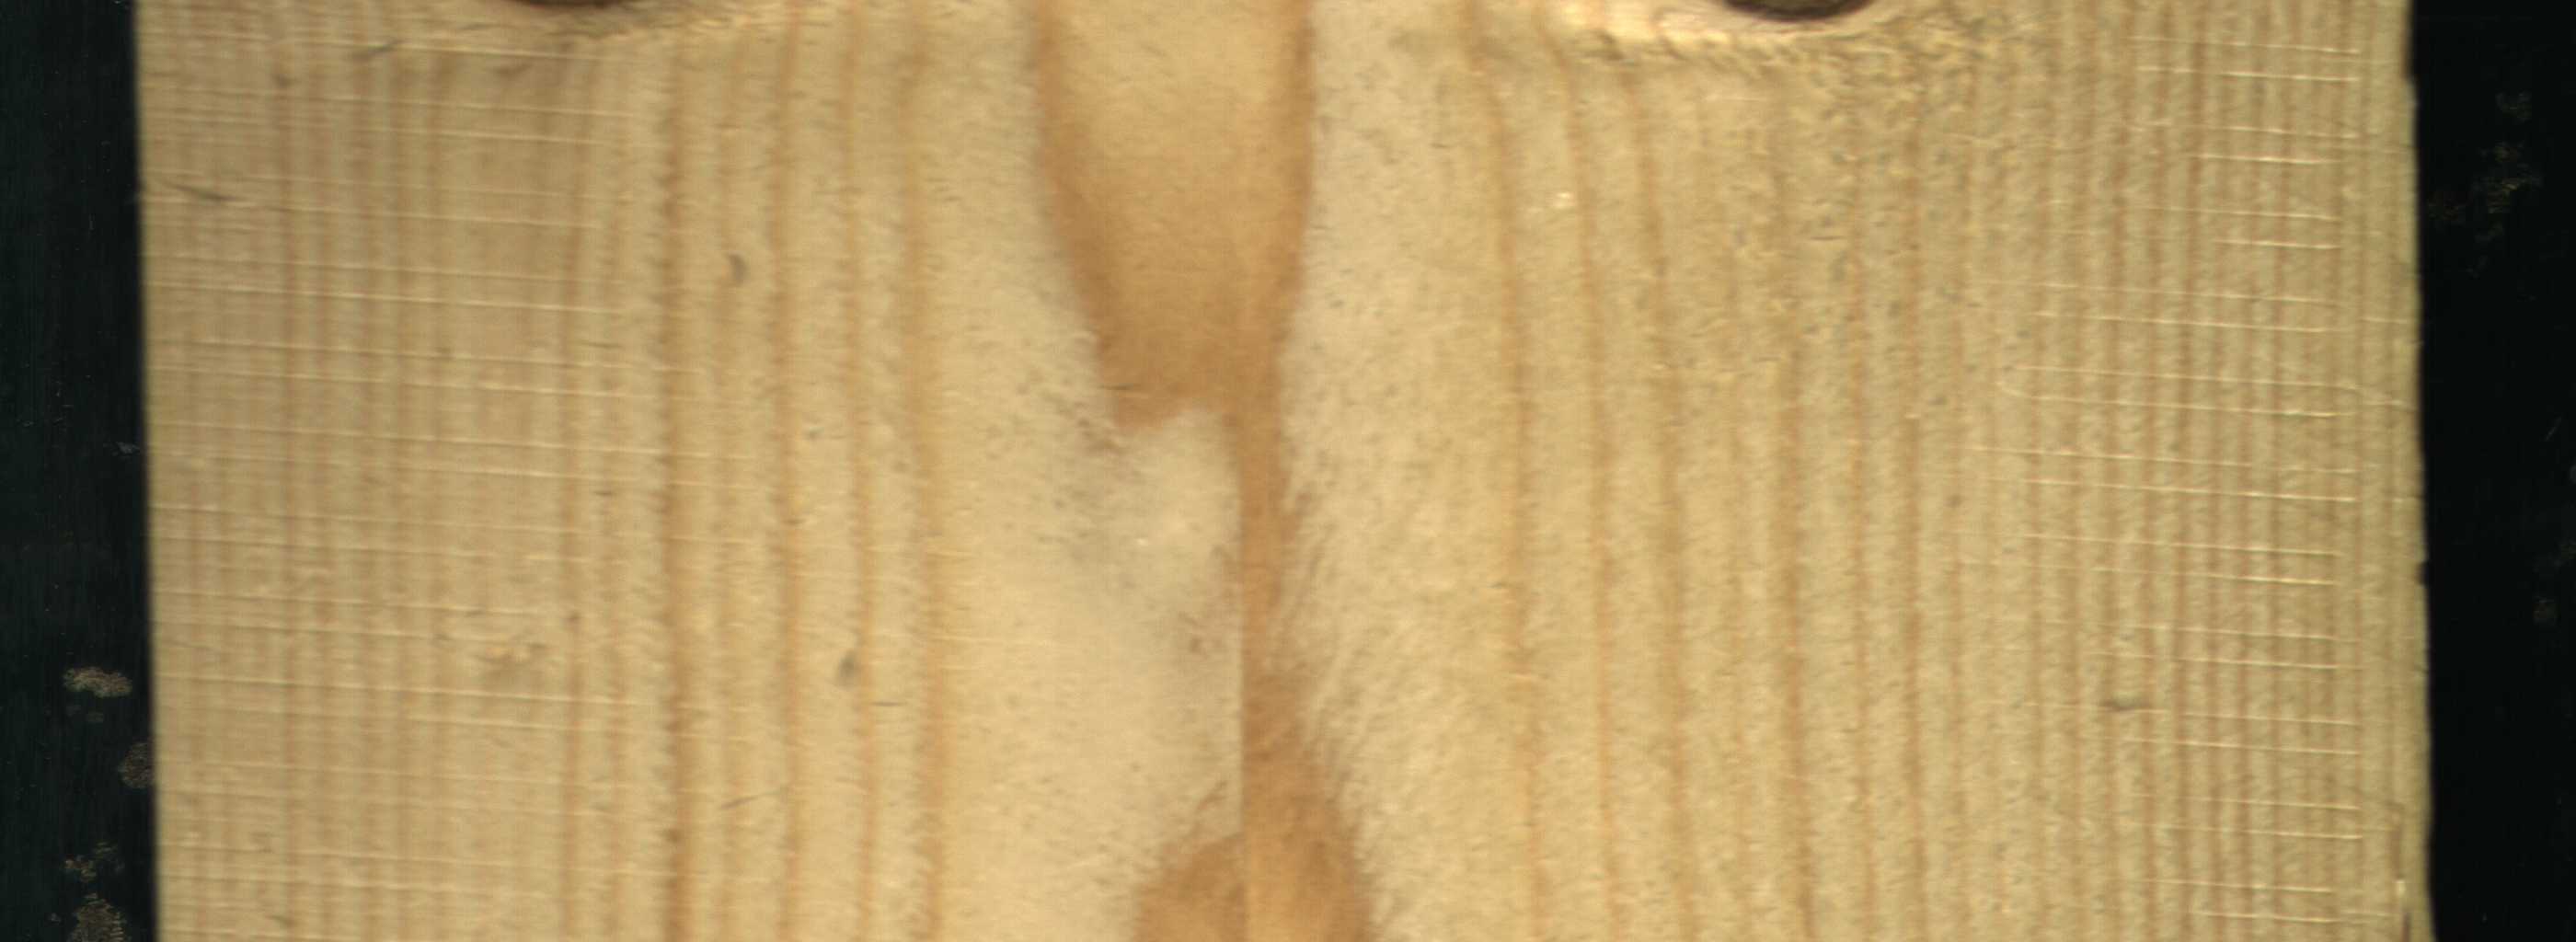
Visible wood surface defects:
Dead_Knot
Dead_Knot